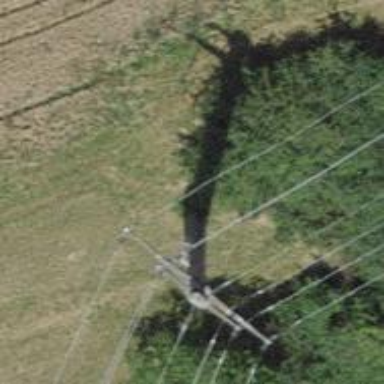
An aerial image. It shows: Power pole.